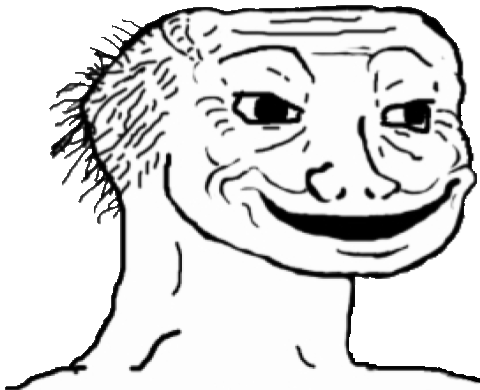
Label: 5_Brainlet